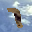
Label: 7